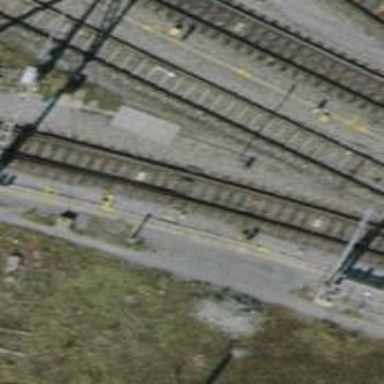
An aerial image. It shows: Yard with single rail track. The railway track is electrified with contact line for service purposes.